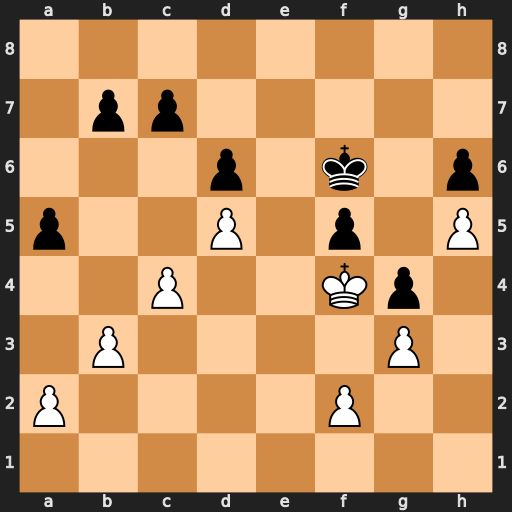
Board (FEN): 8/1pp5/3p1k1p/p2P1p1P/2P2Kp1/1P4P1/P4P2/8
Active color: w
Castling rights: -
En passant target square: -
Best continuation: a3 c6 dxc6 bxc6 b4